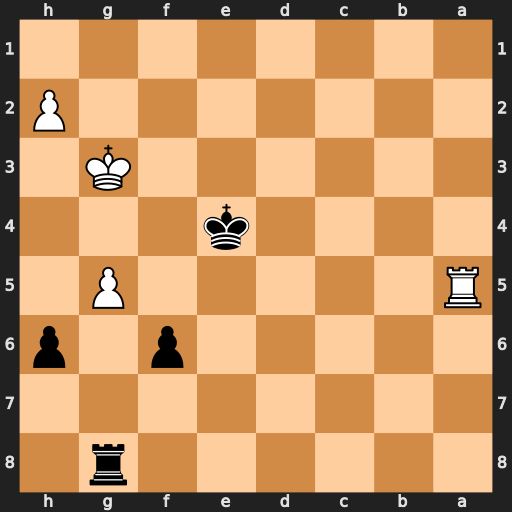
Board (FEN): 6r1/8/5p1p/R5P1/4k3/6K1/7P/8
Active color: b
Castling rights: -
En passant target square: -
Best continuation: Rxg5+ Rxg5 hxg5